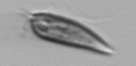
Label: Prorocentrum_triestinum